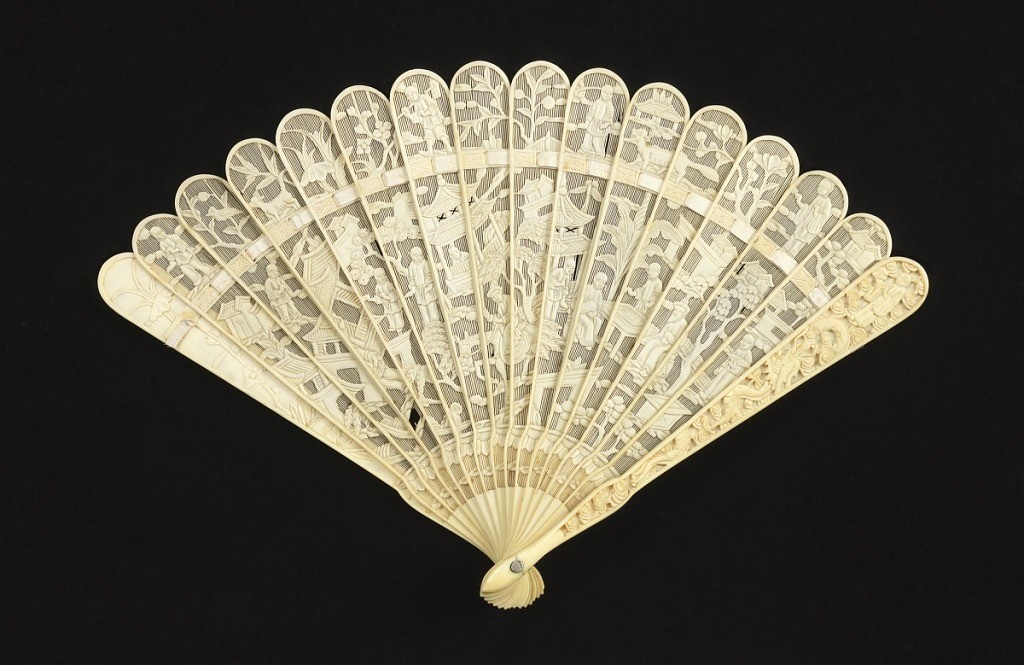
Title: Brisé fan
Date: late 18th century
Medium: Carved ivory sticks, paper ribbon
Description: Brisé fan of carved ivory decorated on obverse with all-over relief carving of Chinese figures, trees, flowers, birds and animals, against a ground pierced with fine vertical lines. Guards carved in relief on obverse with man, dragon and cloud motif, and on reverse with flowers forms in flat carving. Sticks and guards rounded at ends and connected with a white paper ribbon.